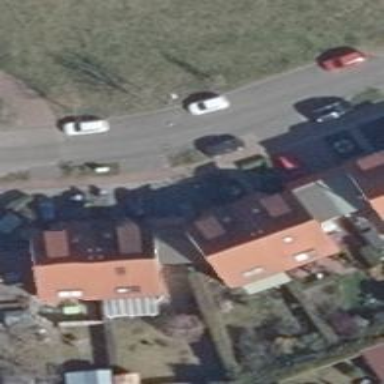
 with parking available on the street side."